Question: By using this '<?php echo date('r'); ?>', is there any way i can refresh simple container (span where my time is echo) without refreshing the page
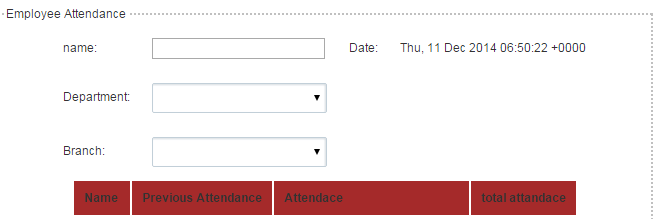
Answer: Send AJAX request periodically to a PHP file which echos date.
'''
(function worker() {
$.ajax({
url: 'backend.php',
success: function(data) {
$('.result').html(data);
},
complete: function() {
// Schedule the next request when the current one's complete
setTimeout(worker, 5000);
}
});
})();
'''
Call this 'worker()' function on the div of the date.
'backend.php':
'''
<?php
echo date('Y-m-d H:i:s'); // This is just a sample date format. YOUR DATE FORMAT.
?>
'''